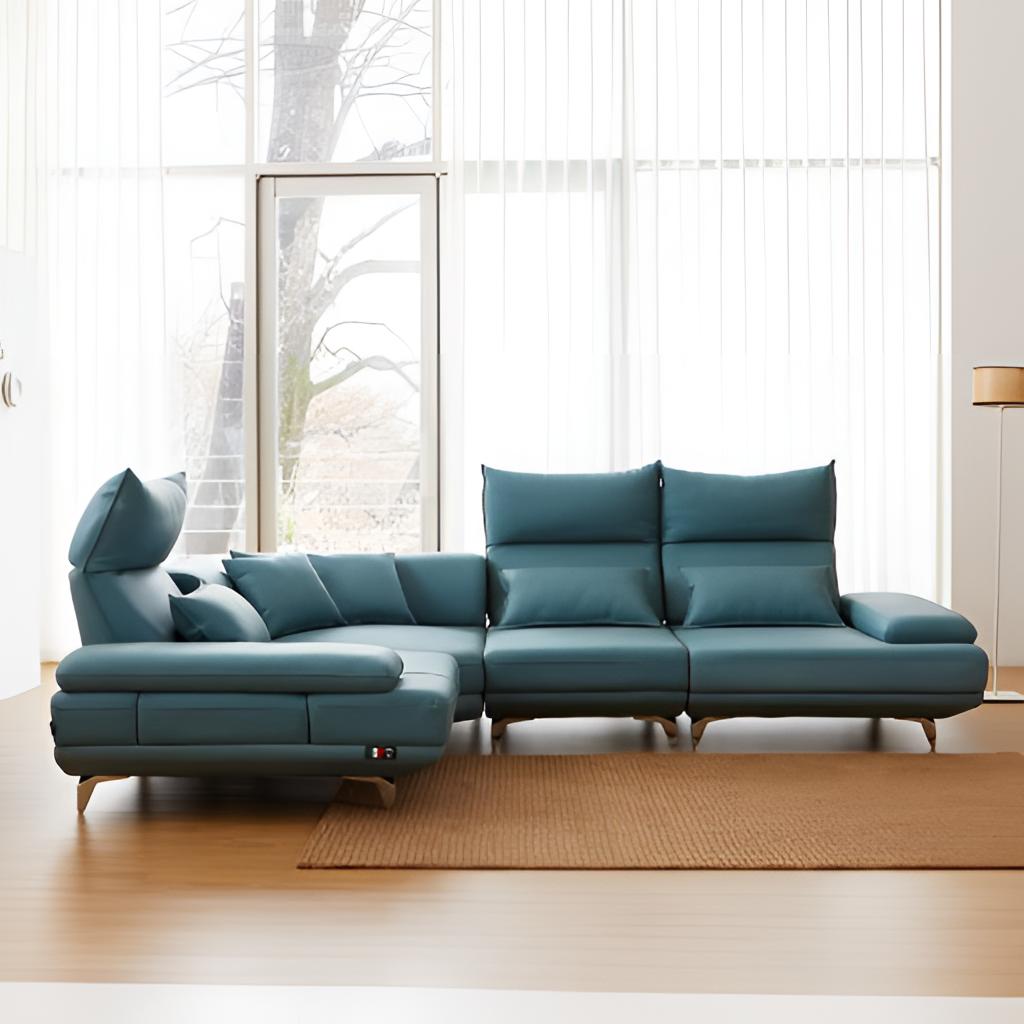
leather sectional sofa, living room, tan wood flooring, with plank pattern, fabric wallpaper, with vertical striped pattern, contemporary